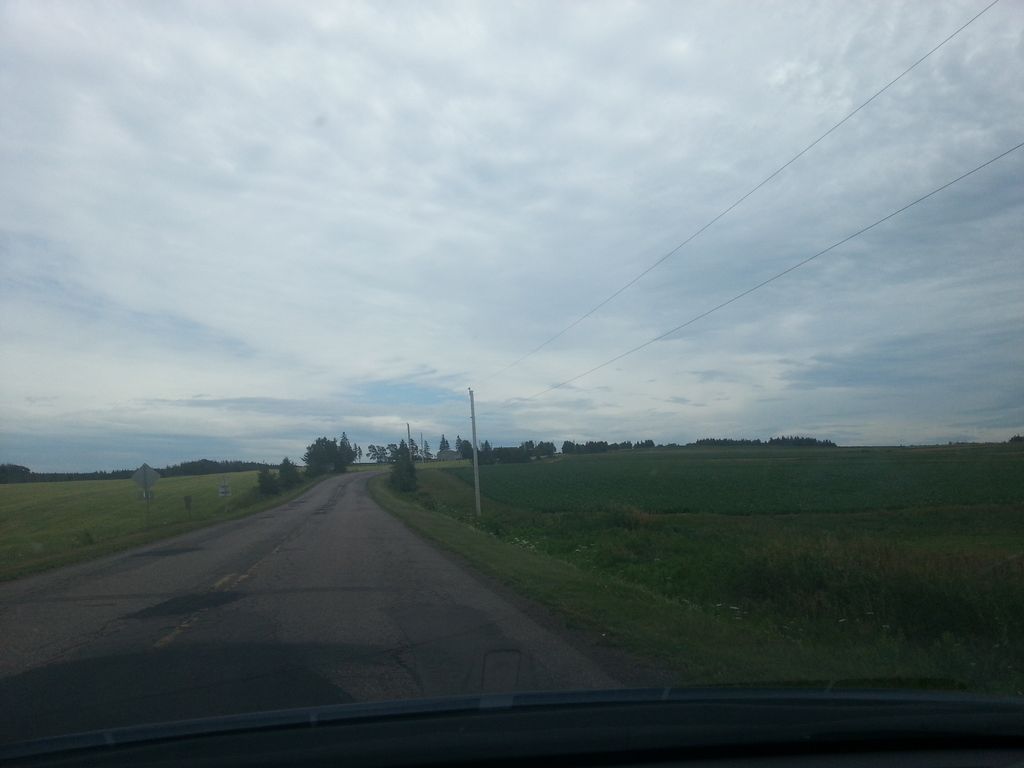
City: charlottetown